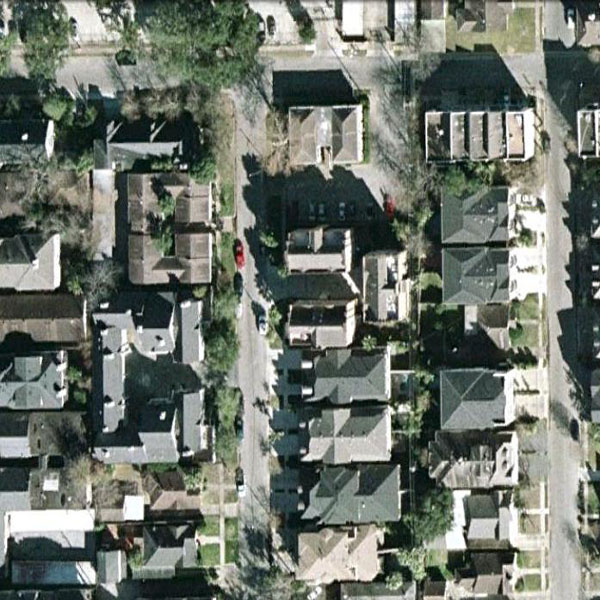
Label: Residential